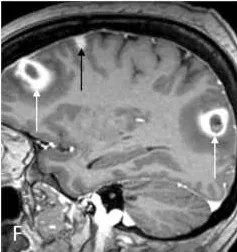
MRI imaging of brain on hospital day 34. Sagittal contrast enhanced T1W (F) MRI image of the brain demonstrates ring enhancing lesions frontal and temporal lobe (white arrows) and smaller solid enhancing lesion frontal cortex (black arrow).
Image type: radiology (mri)